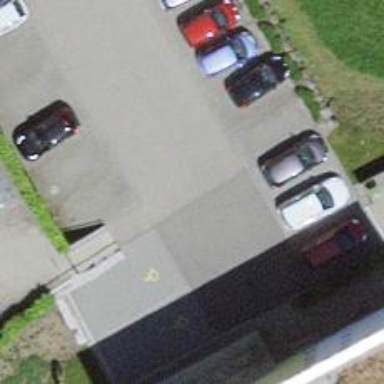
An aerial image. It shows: Road serving as parking aisle.